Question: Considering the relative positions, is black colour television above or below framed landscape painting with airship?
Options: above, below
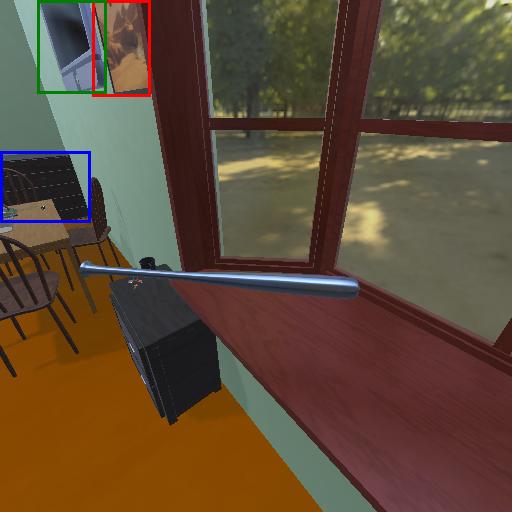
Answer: above